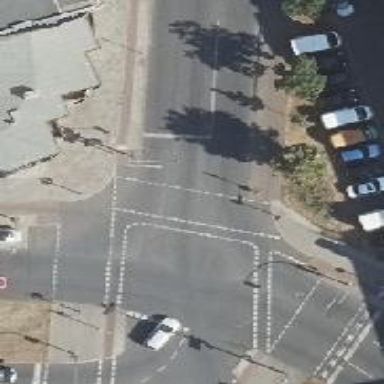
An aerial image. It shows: Crossing with traffic signals.